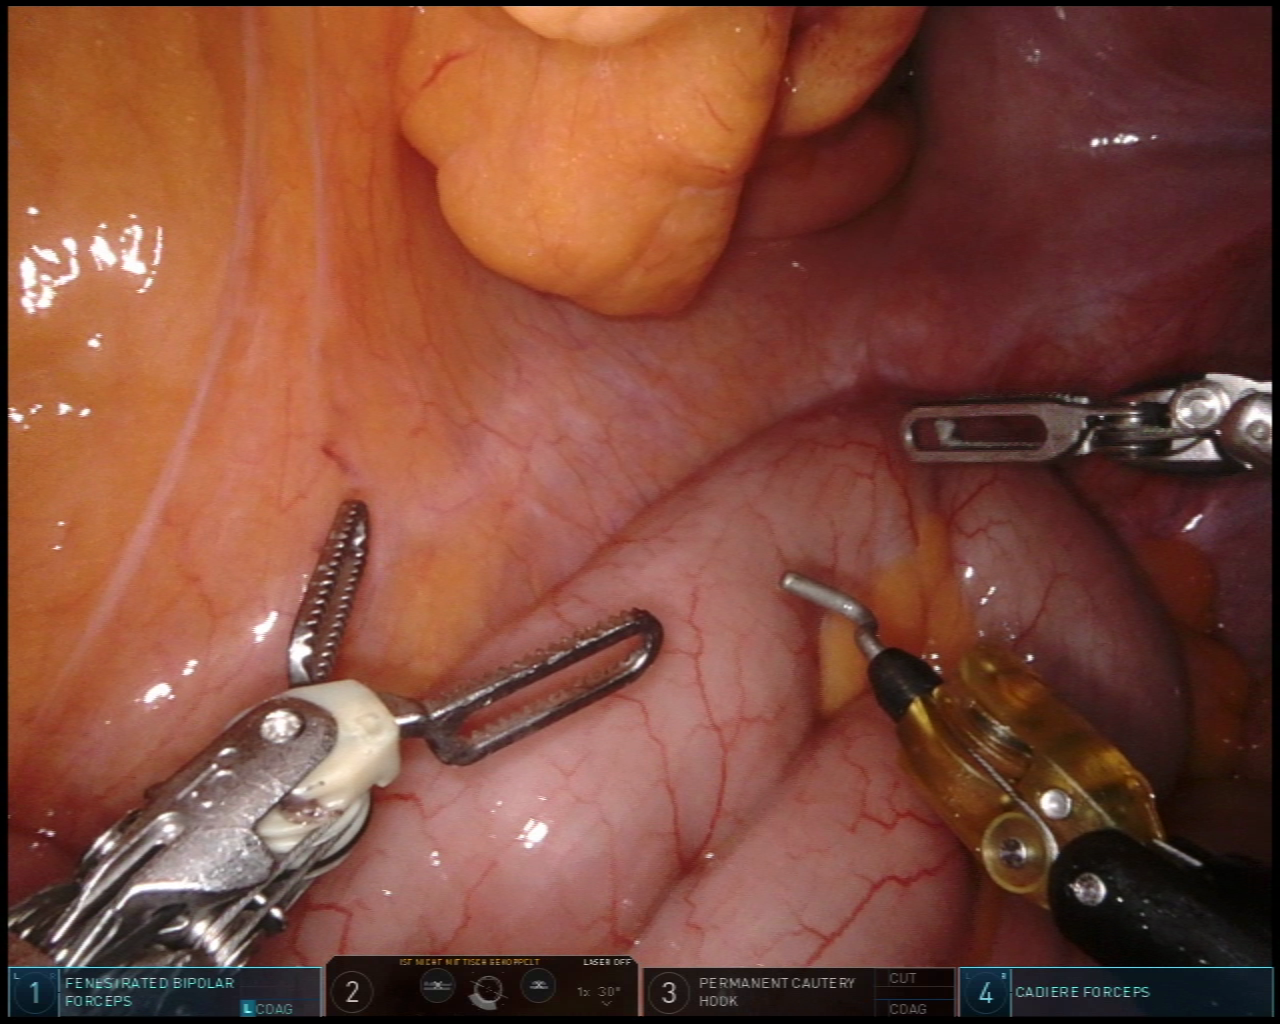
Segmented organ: small_intestine
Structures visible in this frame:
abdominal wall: yes
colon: no
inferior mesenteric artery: no
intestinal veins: no
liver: no
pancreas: no
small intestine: yes
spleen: no
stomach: no
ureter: no
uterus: no
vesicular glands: no